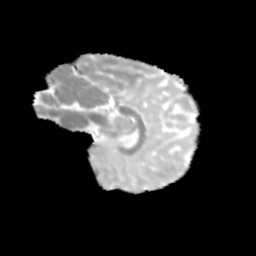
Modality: MD
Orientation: sagittal
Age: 12
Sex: female
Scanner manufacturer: siemens
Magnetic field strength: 3 T
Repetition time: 3.8 s
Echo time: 0.07 s